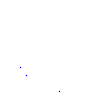
Particle: proton